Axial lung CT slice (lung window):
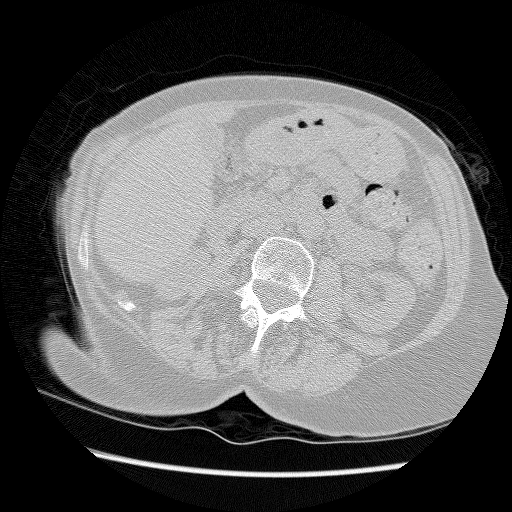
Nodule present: no